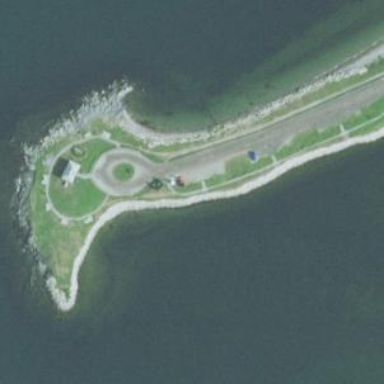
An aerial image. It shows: Breakwater structure.